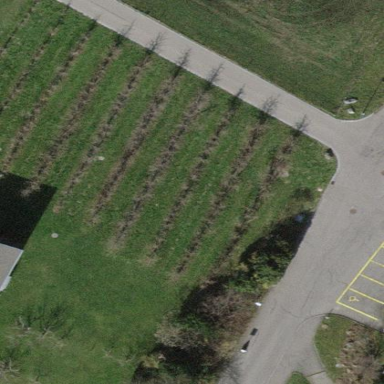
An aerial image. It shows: Orchard.